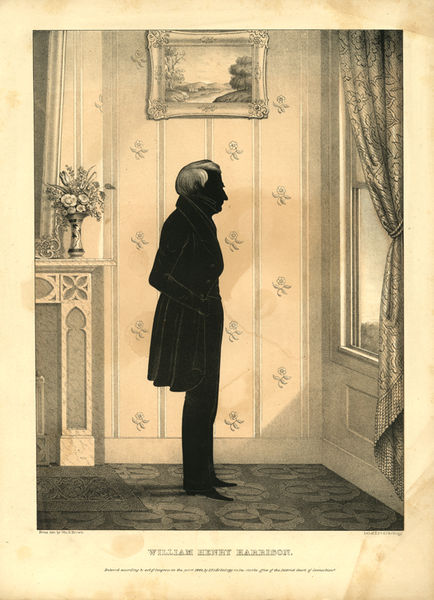
Titel: William Henry Harrison (Folio of Silhouettes of Famous Men)
Künstler: Edmund Burke Kellogg
Standort: Amherst (Massachusetts, USA)
Institution: Mead Art Museum, Amherst College
Schlagwörter: mann, blumen, fenster, zimmer, blick, teppich, rahmen, porträt, haare, stehend, kamin, curtain, curtains, ornate, white, window, arm, black, carpet, dark, gray, hair, nose, old, painting, portrait, room, tapete, flowers, picture, rug, vase, wallpaper, druck, flower, man, ear, landscape, drapes, feet, sash, suit, light, drawing, black and white, frame, shadow, chin, coat, elderly, mouth, etching, sketch, jacket, british, sinnend, door, drapery, victorian, mantle, fireplace, art, pocket, pockets, shoes, thinking, engraving, legs, book, figure, gentleman, relief, cut, forehead, standing, text, silhouette, leg, tiles, wainscott, thought, henry, stern, living room, brows, william, wainscotting, character, portriat, hearth, drawing room, victorian era, harrison, walpaper, william henry harrison, sillhouette, flawers